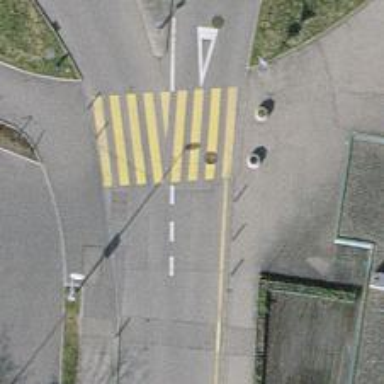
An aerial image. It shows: Concrete bollard.